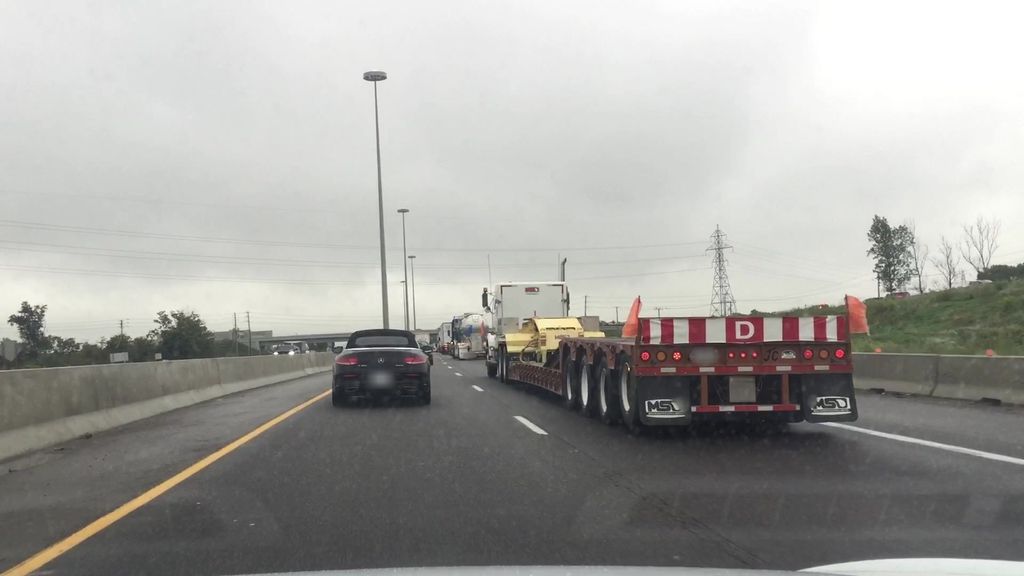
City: kitchener-waterloo